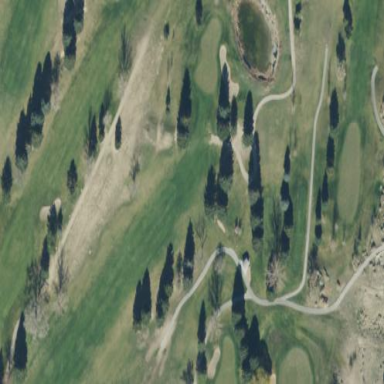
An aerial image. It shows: Golf fairway surrounded by grass.